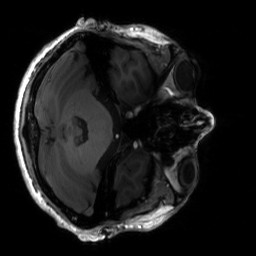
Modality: T1w
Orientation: axial
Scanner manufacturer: siemens
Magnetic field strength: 6.98 T
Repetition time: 1.7 s
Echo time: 0.00201 s